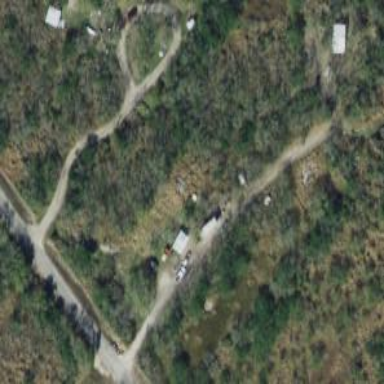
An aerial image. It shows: Driveway leading to service road.